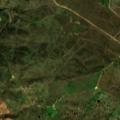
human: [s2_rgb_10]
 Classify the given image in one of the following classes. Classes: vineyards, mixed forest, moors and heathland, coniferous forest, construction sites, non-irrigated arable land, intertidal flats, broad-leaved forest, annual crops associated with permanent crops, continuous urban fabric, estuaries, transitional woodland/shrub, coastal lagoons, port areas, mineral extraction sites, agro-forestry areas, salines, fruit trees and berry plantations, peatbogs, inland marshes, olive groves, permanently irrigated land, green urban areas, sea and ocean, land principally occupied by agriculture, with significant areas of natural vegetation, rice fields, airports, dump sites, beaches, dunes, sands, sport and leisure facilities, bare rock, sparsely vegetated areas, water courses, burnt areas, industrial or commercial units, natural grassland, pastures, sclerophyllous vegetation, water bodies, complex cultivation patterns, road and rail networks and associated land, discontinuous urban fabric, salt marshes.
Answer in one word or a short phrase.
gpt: non-irrigated arable land, pastures, complex cultivation patterns, agro-forestry areas, transitional woodland/shrub